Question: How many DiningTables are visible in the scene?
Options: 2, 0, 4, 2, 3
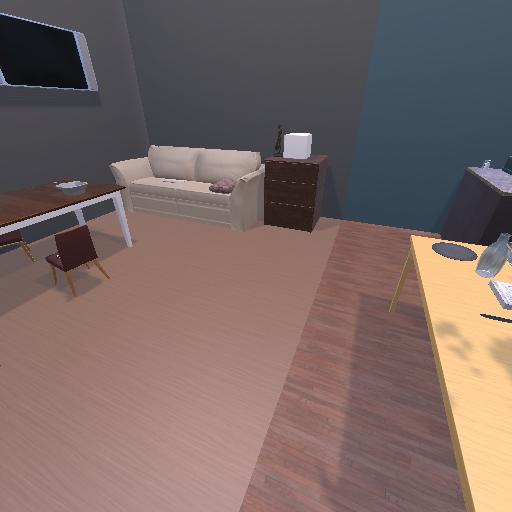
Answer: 2